Here is the wavelet time-frequency representation (scalogram) of a rolling-element bearing's vibration measurement. Classify the bearing condition as one of: normal, inner_race, outer_race, ball.
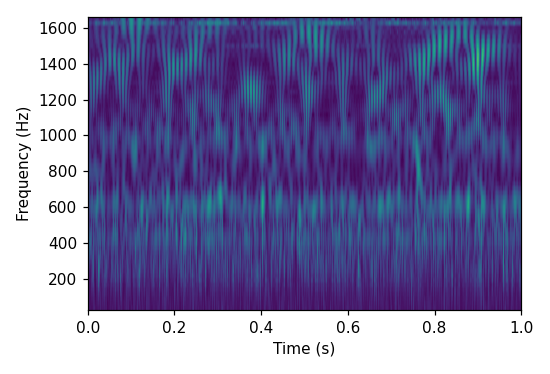
Answer: outer_race